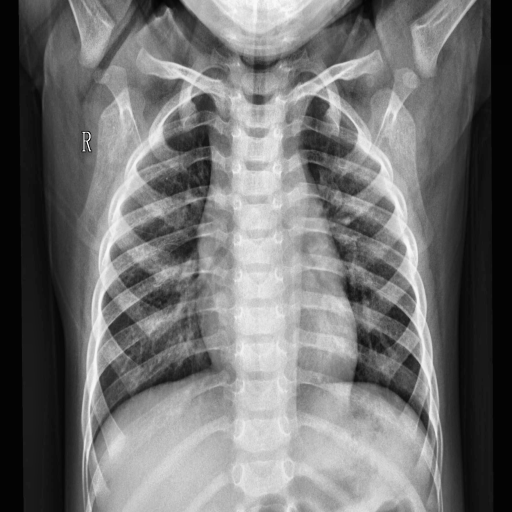
Finding: NORMAL